Interaction volume radius: 5 \u00c5
Interaction volume height: 15 \u00c5
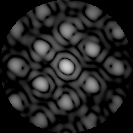
Disorder parameter: 0.394